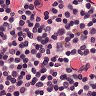
Metastatic tissue present: no